Question: I'm working with a set of dataframes in Pandas. When printing these dataframes to a .xlsx file, I'm printing each dataframe to a different tab. I'm using xlsxwriter to format the worksheets before saving. I'm running into trouble when I try to do anything other than align the cells to 'center'. The script has no issue with setting column width or row height. I cannot get text wrapping or vertical centering to work.
I have tried using the following code, but it never wraps the text in the saved or vertically centers in the .xlsx file. It does nothing.
'''
cell_format2.set_text_wrap()
cell_format2.set_align('center')
cell_format2.set_align('vcenter')
'''
I have also tried to do the formatting in the add_format function as follows:
'''
cell_format2 = workbook.add_format({'text_wrap': True, 'valign': True})
'''
Using the add_format function always gives me the following error:
'AttributeError: 'bool' object has no attribute 'lower''
Here's my code where I'm printing 3 dataframes to 3 separate tabs with xlsxwriter
'''
# Create a Pandas Excel writer using XlsxWriter as the engine.
writer = pd.ExcelWriter(r'Ashland_Detailed_MTO.xlsx', engine='xlsxwriter')
# Write each dataframe to a different worksheet.
df1.to_excel(writer, index=None, header=True, sheet_name='List A')
df3.to_excel(writer, index=None, header=True, sheet_name='List B')
df5.to_excel(writer, index=None, header=True, sheet_name='List C')
workbook = writer.book
cell_format = workbook.add_format()
cell_format.set_align('center')
cell_format2 = workbook.add_format()
cell_format2.set_text_wrap()
cell_format2.set_align('center')
worksheet = writer.sheets['List A']
worksheet.freeze_panes(1, 0)
worksheet.set_column('A:A', 35, cell_format)
worksheet.set_column('B:B', 12, cell_format)
worksheet.set_column('C:C', 6, cell_format)
worksheet.set_column('D:D', 118, cell_format)
worksheet.set_column('E:H', 7, cell_format)
worksheet.set_column('I:J', 15, cell_format)
worksheet.set_column('K:N', 10, cell_format)
worksheet = writer.sheets['List B']
worksheet.freeze_panes(1, 0)
worksheet.set_column('A:G', 15, cell_format)
worksheet = writer.sheets['List C']
worksheet.set_row(0, 45, cell_format2)
worksheet.freeze_panes(1, 0)
worksheet.set_column('A:G', 12, cell_format)
worksheet.set_column('H:H', 17, cell_format)
worksheet.set_column('I:I', 26, cell_format)
worksheet.set_column('J:J', 20, cell_format)
worksheet.set_column('K:K', 57, cell_format)
worksheet.set_column('L:L', 20, cell_format)
worksheet.set_column('M:M', 57, cell_format)
worksheet.set_column('N:N', 16, cell_format)
worksheet.set_column('O:O', 20, cell_format)
worksheet.set_column('P:AL', 13, cell_format)
worksheet.set_column('AM:AM', 40, cell_format)
writer.save()
'''
Each time I open the saved .xlsx file, the formatting is as shown below (1st image). I am wanting it to format as shown in the 2nd image.

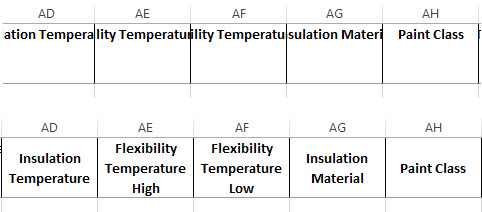
Answer: On the documentaion site of 'xlsxwriter' (<URL>, you can find following information:
> Pandas writes the dataframe header with a default cell format. Since it is a cell format it cannot be overridden using set_row(). If you wish to use your own format for the headings then the best approach is to turn off the automatic header from Pandas and write your own.
They also provide an example, in which the headers are written seperately after the dataframe is written to the xlsx file without headers:
'''
# Turn off the default header and skip one row to allow us to insert a
# user defined header.
df.to_excel(writer, sheet_name='Sheet1', startrow=1, header=False)
# Get the xlsxwriter workbook and worksheet objects.
workbook = writer.book
worksheet = writer.sheets['Sheet1']
# Add a header format.
header_format = workbook.add_format({
'bold': True,
'text_wrap': True,
'valign': 'top',
'fg_color': '#D7E4BC',
'border': 1})
# Write the column headers with the defined format.
for col_num, value in enumerate(df.columns.values):
worksheet.write(0, col_num + 1, value, header_format)
'''
In your case, the code would change to:
'''
# Create a Pandas Excel writer using XlsxWriter as the engine.
writer = pd.ExcelWriter(r'Ashland_Detailed_MTO.xlsx', engine='xlsxwriter')
# Write each dataframe to a different worksheet.
df1.to_excel(writer, index=None, startrow=1, header=False, sheet_name='List A')
df3.to_excel(writer, index=None, startrow=1, header=False, sheet_name='List B')
df5.to_excel(writer, index=None, startrow=1, header=False, sheet_name='List C')
# Get the xlsxwriter workbook and worksheet objects.
workbook = writer.book
# Add a header format.
header_format = workbook.add_format({
'bold': True,
'text_wrap': True,
'valign': 'top',
'border': 1})
# Write the column headers with the defined format.
worksheet = writer.sheets['List A']
for col_num, value in enumerate(df1.columns.values):
worksheet.write(0, col_num + 1, value, header_format)
worksheet = writer.sheets['List B']
for col_num, value in enumerate(df3.columns.values):
worksheet.write(0, col_num + 1, value, header_format)
...
'''
You can think about packing the the formatting in a loop and iterate over all worksheets, when you get too much dataframes.